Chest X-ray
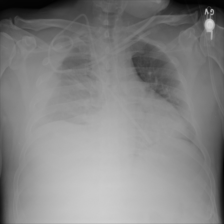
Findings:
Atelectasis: negative
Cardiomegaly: negative
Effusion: negative
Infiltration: negative
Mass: negative
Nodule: negative
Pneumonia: negative
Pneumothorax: negative
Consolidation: negative
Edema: positive
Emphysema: negative
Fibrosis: negative
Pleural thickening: positive
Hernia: negative